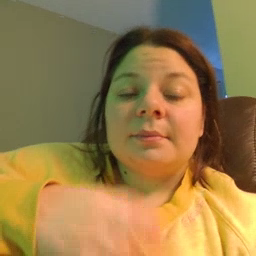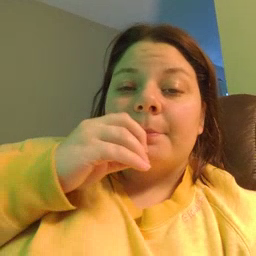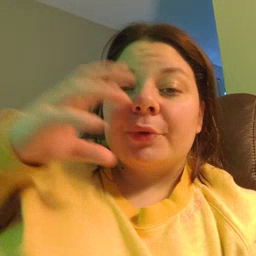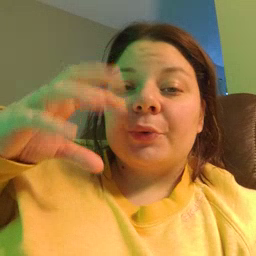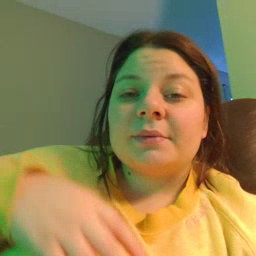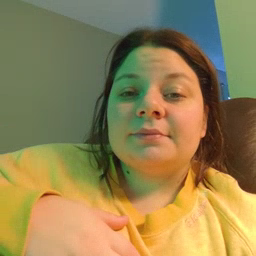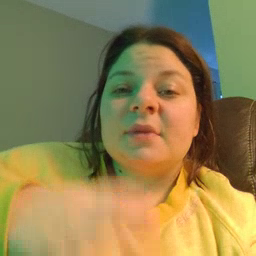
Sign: balloon